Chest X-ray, AP view. Patient: 26 years old, sex M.
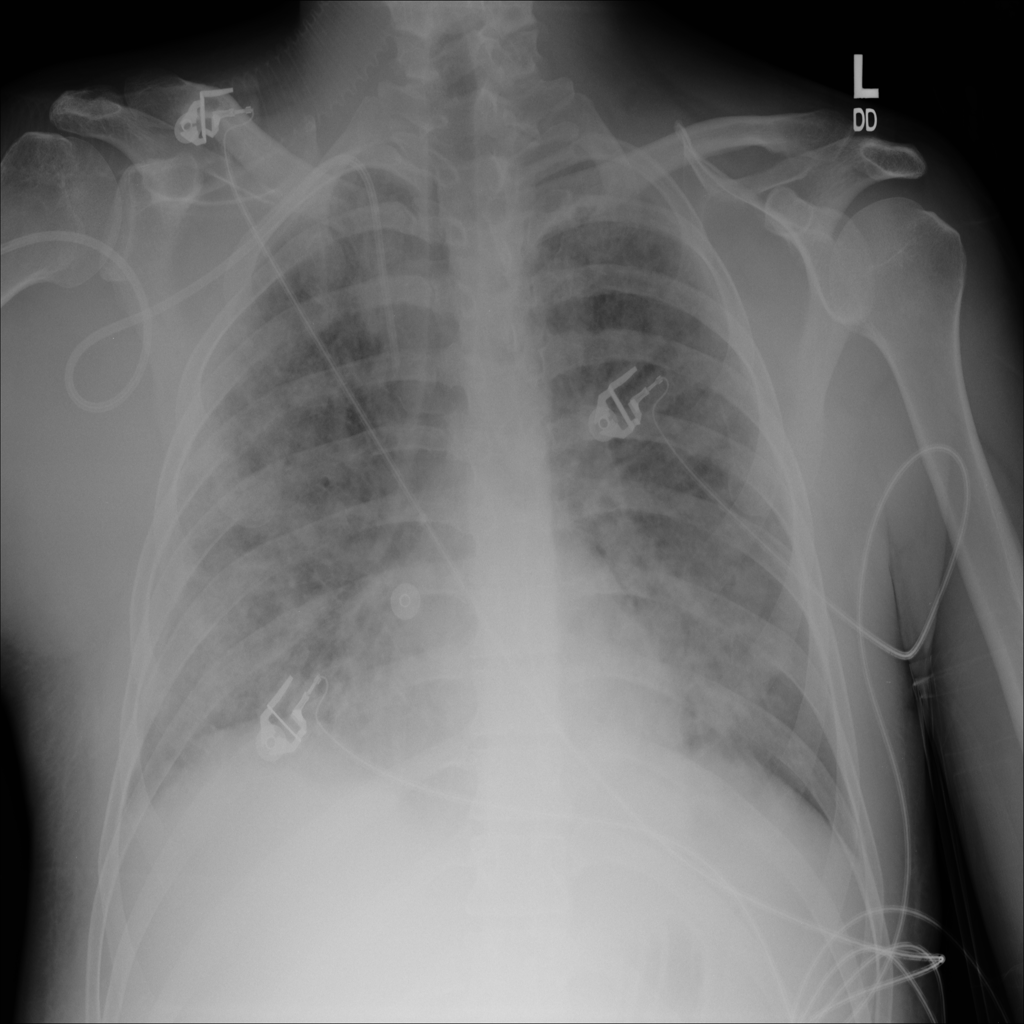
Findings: Edema, Pneumonia